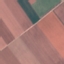
Land use / land cover class: AnnualCrop